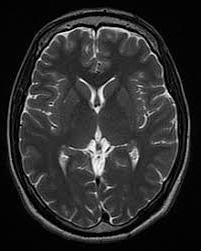
Label: notumor